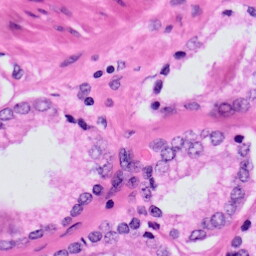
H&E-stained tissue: Prostate